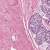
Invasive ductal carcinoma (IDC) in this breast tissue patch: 0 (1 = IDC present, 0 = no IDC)